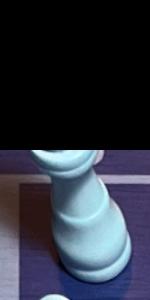
Label: King_White